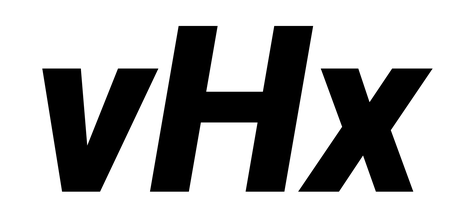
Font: Roboto-Italic_Black_Italic